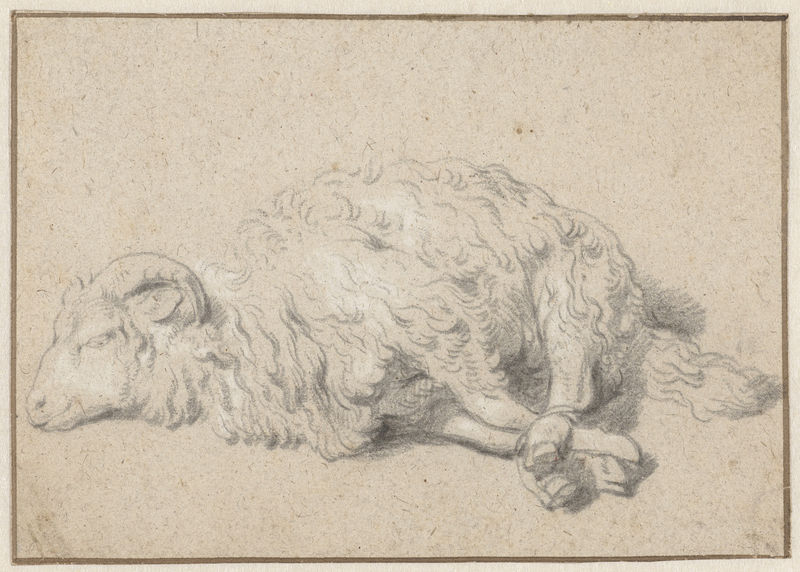
Titel: Liggend schaap met vastgebonden poten
Künstler: Jan Baptist Weenix
Standort: Amsterdam
Institution: Rijksmuseum
Schlagwörter: dessin, plan, animal, bouc, mouton, laine, bétail, corne, attaché, belier, chêvre, entravé, ataché, méchuit, sur plan